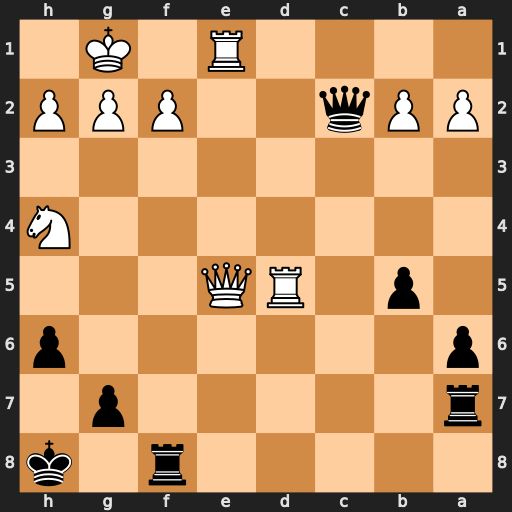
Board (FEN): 5r1k/r5p1/p6p/1p1RQ3/7N/8/PPq2PPP/4R1K1
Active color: b
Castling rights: -
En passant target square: -
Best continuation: Qxf2+ Kh1 Qf1+ Rxf1 Rxf1#